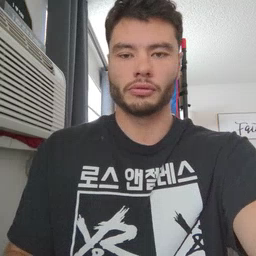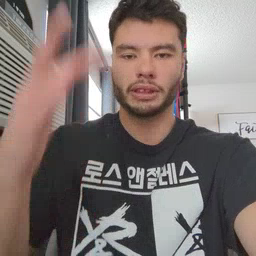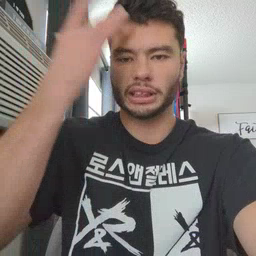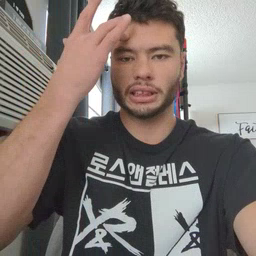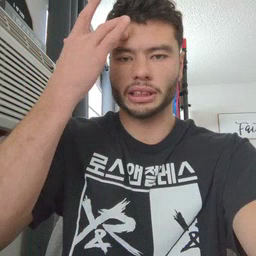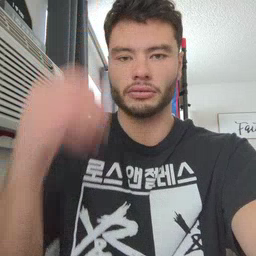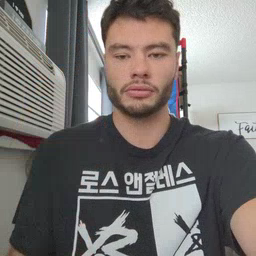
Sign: sick